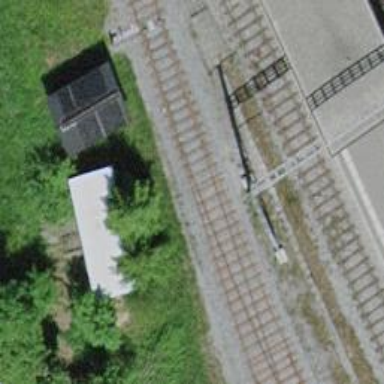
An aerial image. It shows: Railway switch.